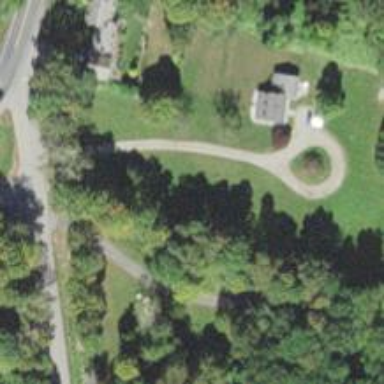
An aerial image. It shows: Residential driveway.